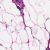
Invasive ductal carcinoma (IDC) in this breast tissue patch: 0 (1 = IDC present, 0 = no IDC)